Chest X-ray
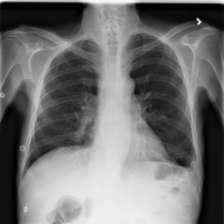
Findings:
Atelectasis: negative
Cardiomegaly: negative
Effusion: negative
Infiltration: negative
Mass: negative
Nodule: negative
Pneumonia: negative
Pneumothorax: negative
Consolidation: negative
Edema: negative
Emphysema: negative
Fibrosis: negative
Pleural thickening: negative
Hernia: negative